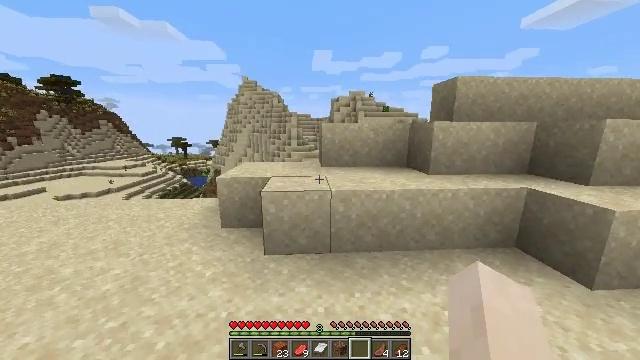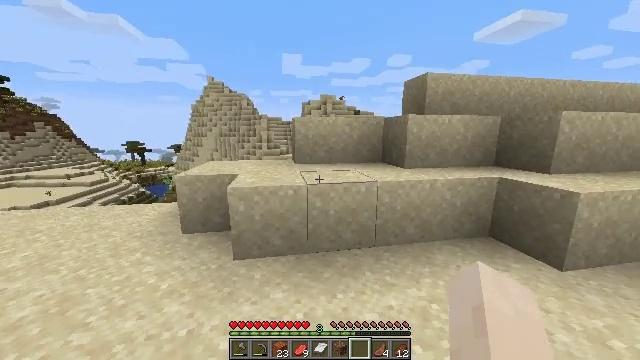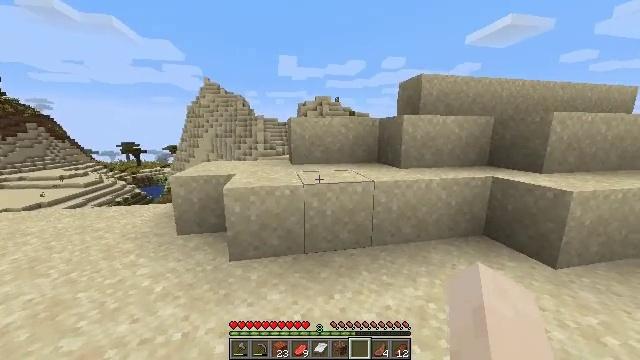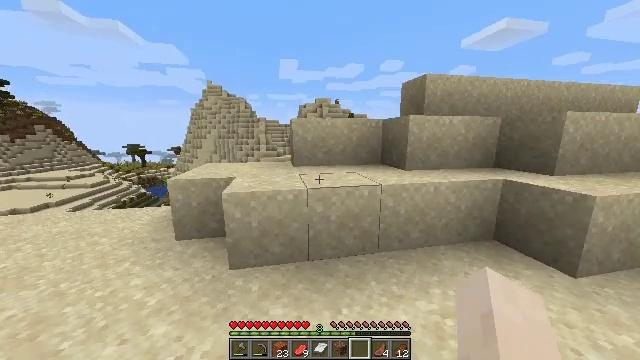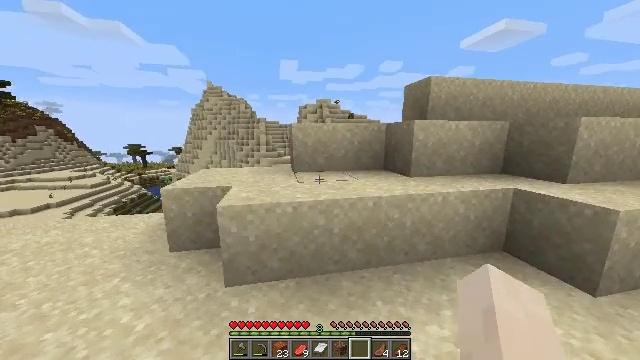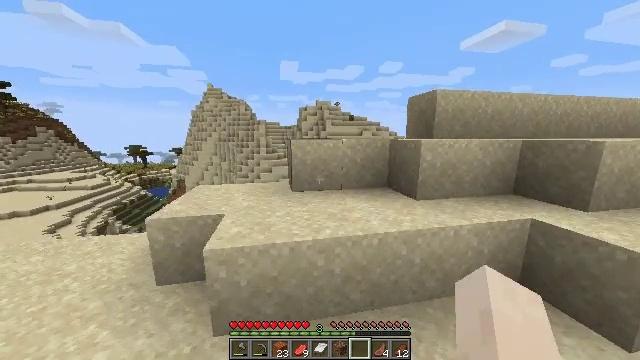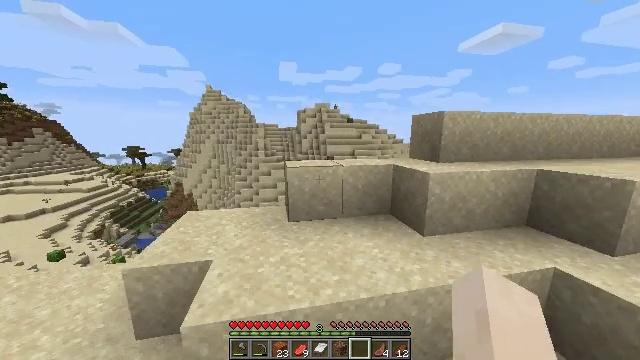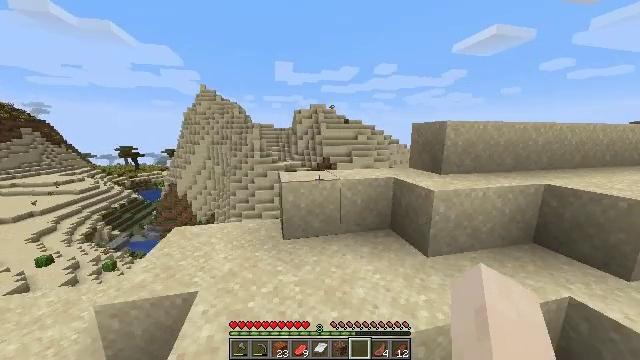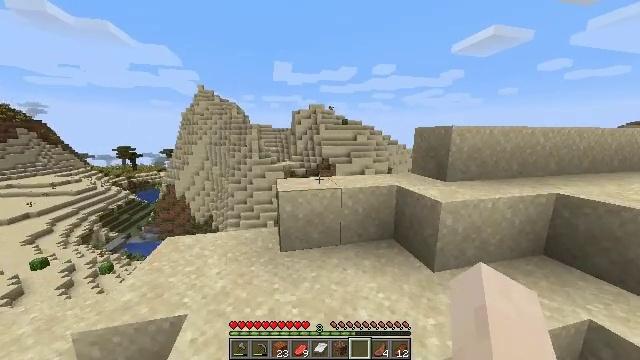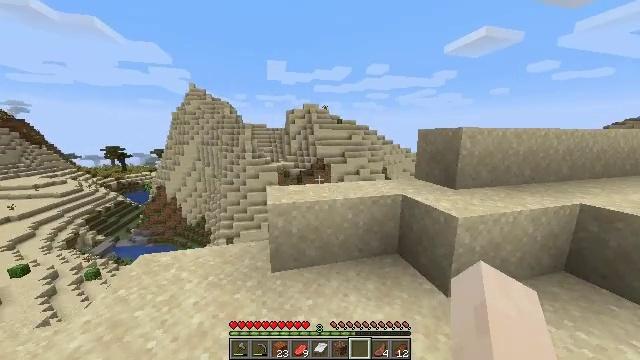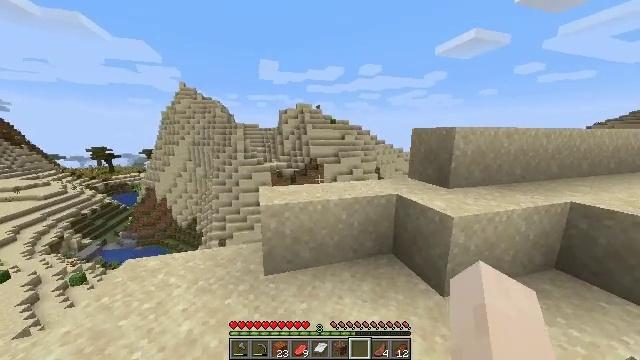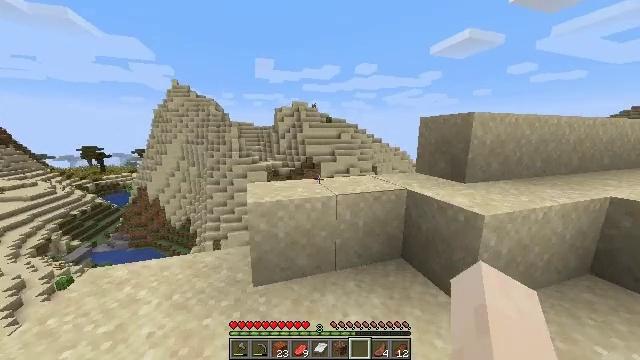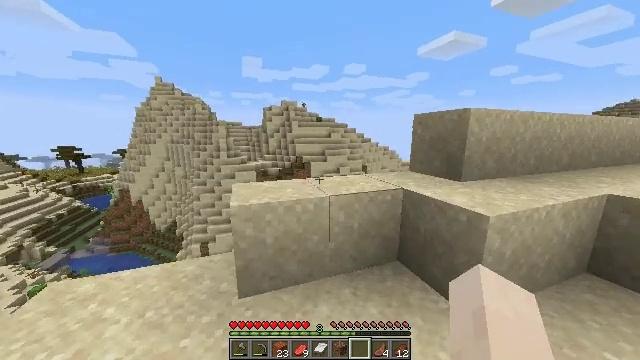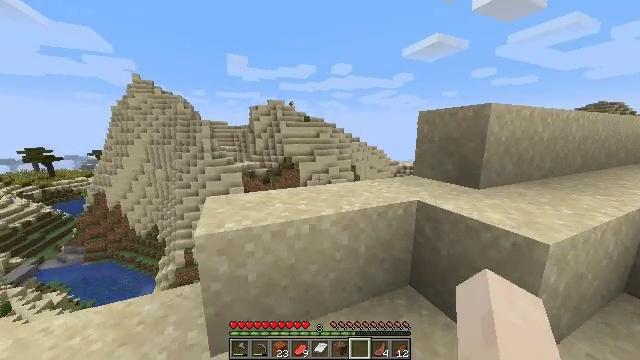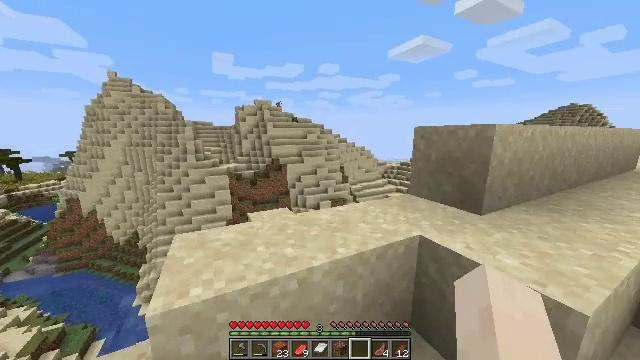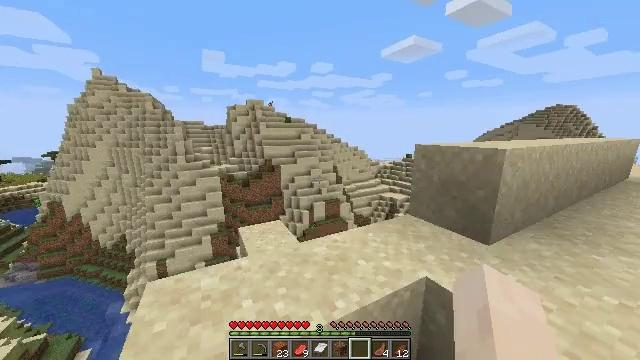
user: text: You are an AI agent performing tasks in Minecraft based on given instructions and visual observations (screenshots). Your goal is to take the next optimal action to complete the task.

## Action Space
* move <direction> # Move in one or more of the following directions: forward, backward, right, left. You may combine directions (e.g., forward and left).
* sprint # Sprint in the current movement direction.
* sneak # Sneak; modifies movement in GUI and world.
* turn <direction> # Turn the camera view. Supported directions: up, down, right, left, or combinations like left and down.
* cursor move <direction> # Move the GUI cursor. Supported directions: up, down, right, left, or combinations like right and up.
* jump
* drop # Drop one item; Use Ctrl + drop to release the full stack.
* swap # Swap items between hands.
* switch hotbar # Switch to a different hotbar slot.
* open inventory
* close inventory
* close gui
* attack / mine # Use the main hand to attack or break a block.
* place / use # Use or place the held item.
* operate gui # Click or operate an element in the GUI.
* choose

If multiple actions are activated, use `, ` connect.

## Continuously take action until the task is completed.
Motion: motion action
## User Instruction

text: Mine the dead bush in the desert.
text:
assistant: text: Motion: move forward, sprint, turn right and up, jump
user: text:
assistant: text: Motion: move forward, sprint, turn right, jump
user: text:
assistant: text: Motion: move forward, sprint, jump
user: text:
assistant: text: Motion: move forward, sprint, jump
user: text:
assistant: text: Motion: move forward, sprint, jump
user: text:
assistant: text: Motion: move forward, sprint, jump
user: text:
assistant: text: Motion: move forward, sprint, turn right, jump
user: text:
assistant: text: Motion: move forward, sprint, jump
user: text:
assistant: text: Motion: move forward, sprint, turn right, jump
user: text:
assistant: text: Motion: move forward, sprint, turn right, jump
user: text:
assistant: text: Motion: move forward, sprint, turn right, jump
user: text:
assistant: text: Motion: move forward, sprint, turn right, jump
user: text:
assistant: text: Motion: move forward, sprint, turn right, jump
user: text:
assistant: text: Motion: move forward, sprint, turn right, jump
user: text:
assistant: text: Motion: move forward, sprint, turn right, jump
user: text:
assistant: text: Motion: move forward, sprint, turn right, jump
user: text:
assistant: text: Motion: move forward, sprint, turn right, jump
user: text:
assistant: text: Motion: move forward, sprint, jump
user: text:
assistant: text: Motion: move forward, sprint, jump
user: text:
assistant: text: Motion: move forward, sprint, turn right, jump
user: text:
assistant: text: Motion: move forward, sprint, turn right and down, jump
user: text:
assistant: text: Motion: move forward and move right, sprint, turn right and down, jump
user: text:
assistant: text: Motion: move forward and move right, sprint, turn right, jump
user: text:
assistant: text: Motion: move forward and move right, turn right and down
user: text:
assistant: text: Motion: move forward and move right, turn right and down
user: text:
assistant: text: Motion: move forward and move right, turn right and down
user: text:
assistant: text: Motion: move forward and move right, turn down
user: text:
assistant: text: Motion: move forward and move right
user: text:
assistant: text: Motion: move forward and move right
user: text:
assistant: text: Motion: move forward and move right